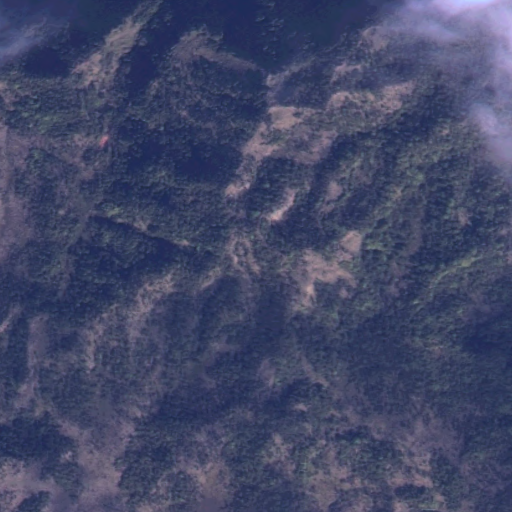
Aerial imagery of mountain in Hawaii named Makaleha containing only unknown